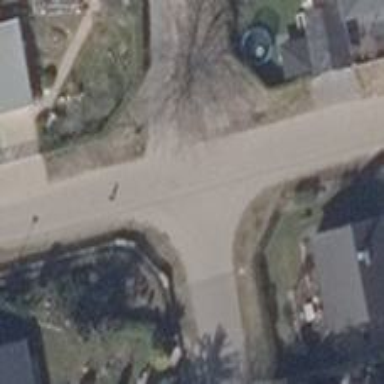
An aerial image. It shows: Asphalt path.